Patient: sex M, age 52
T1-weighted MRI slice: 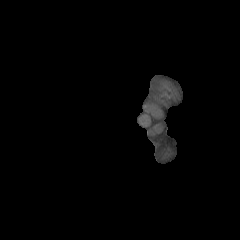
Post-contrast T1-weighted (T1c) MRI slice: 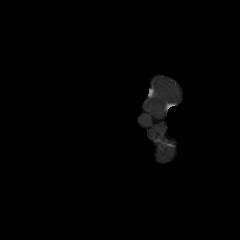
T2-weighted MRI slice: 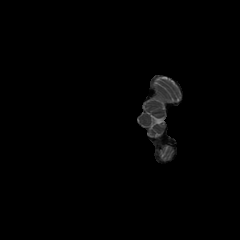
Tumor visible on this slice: no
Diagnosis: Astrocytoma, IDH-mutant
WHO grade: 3